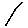
Label: line